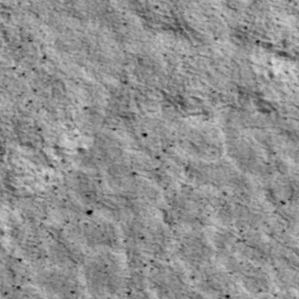
Label: non_frost